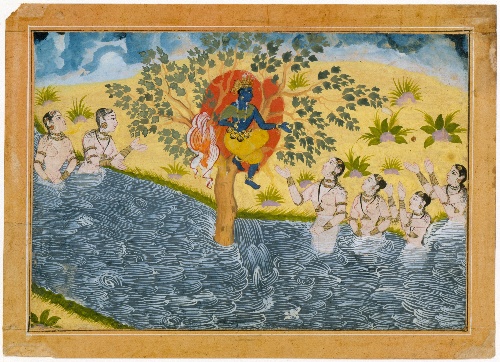
Date: ca. 1610
Object type: Page
Classification: Paintings
Medium: Ink, opaque watercolor, and gold on paper
Culture: India (Rajasthan, Bikaner)
Dimensions: Image: 6 3/4 × 9 3/4 in. (17.1 × 24.8 cm)
Sheet: 7 15/16 × 11 1/16 in. (20.2 × 28.1 cm)
Department: Asian Art
Credit line: Cynthia Hazen Polsky and Leon B. Polsky Fund, 2001
Accession year: 2001
Repository: Metropolitan Museum of Art, New York, NY
Tags: Krishna|Bathing|Women